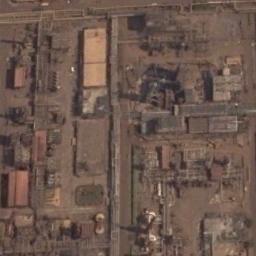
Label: thermal_power_station